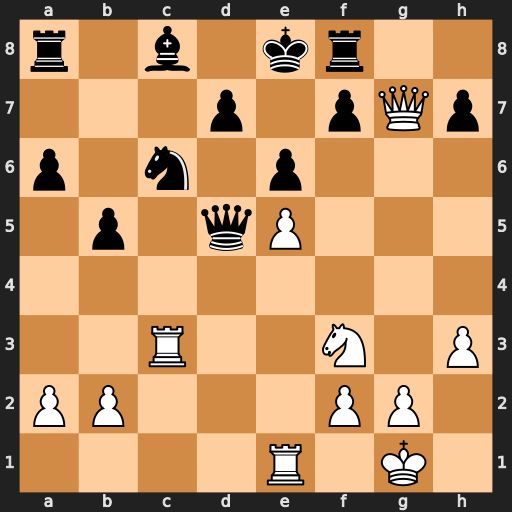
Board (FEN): r1b1kr2/3p1pQp/p1n1p3/1p1qP3/8/2R2N1P/PP3PP1/4R1K1
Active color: w
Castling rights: q
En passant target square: -
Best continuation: Ng5 Bb7 Nxh7 O-O-O Nxf8